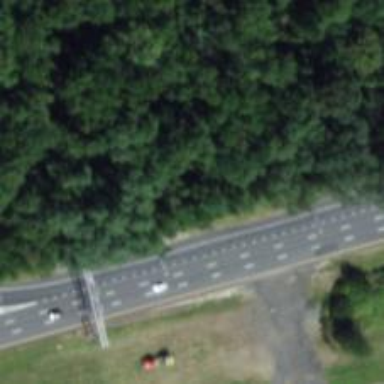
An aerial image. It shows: View of motorway.